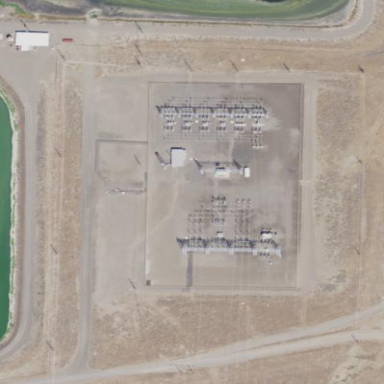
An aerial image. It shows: Transmission level substation.